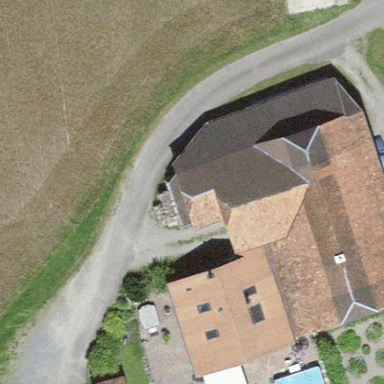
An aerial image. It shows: Farm building.